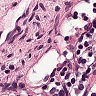
Metastatic tissue present: no